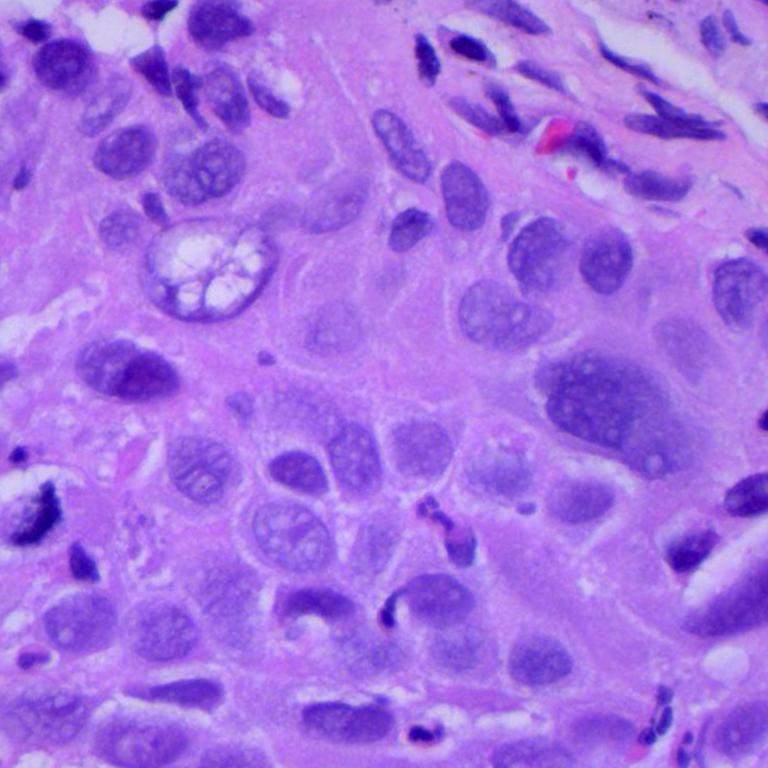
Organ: lung
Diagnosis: squamous carcinomas